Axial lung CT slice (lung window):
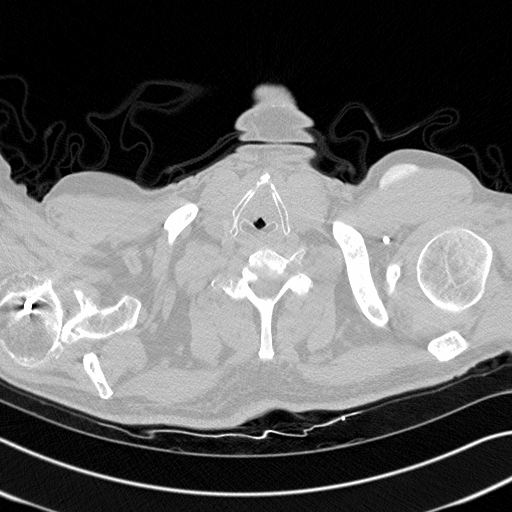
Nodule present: no